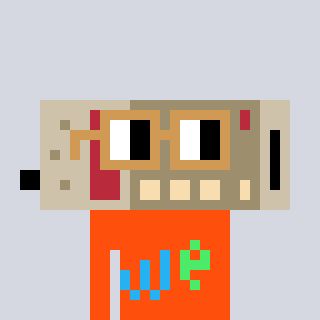
a pixel art character with square brown glasses, a cordless phone-shaped head and a orange-colored body on a cool background